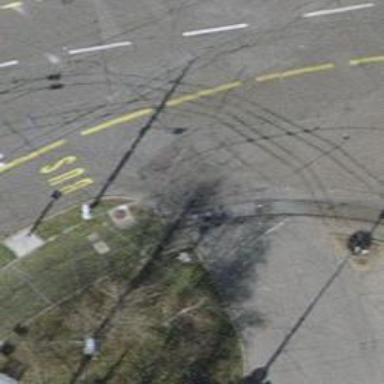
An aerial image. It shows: Service road with trolley wires for trolleybuses.